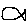
Label: fish